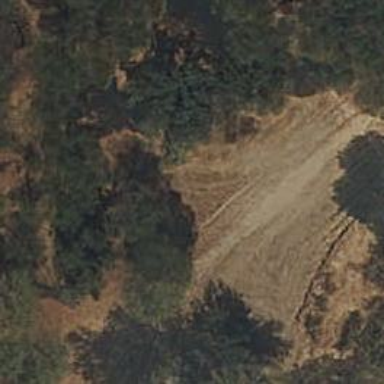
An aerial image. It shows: Dirt path.